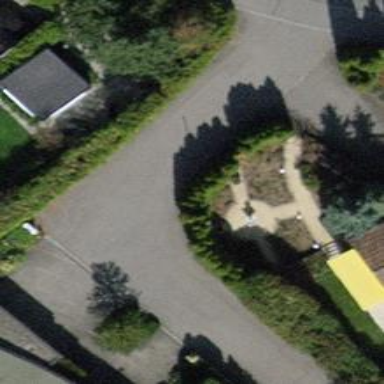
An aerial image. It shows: Residential road with asphalt surface and no sidewalk.